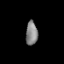
Tissue: prostate
Cell type: Myeloid cells
Senescence score: 0.3299
Nuclear area (px): 276
Mean DAPI intensity: 131.83